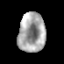
Tissue: prostate
Cell type: T cells
Senescence score: 0.3348
Nuclear area (px): 1042
Mean DAPI intensity: 166.441